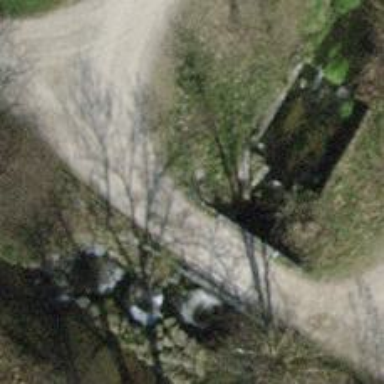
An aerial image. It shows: Concrete track road with bridge. The track is of grade1.